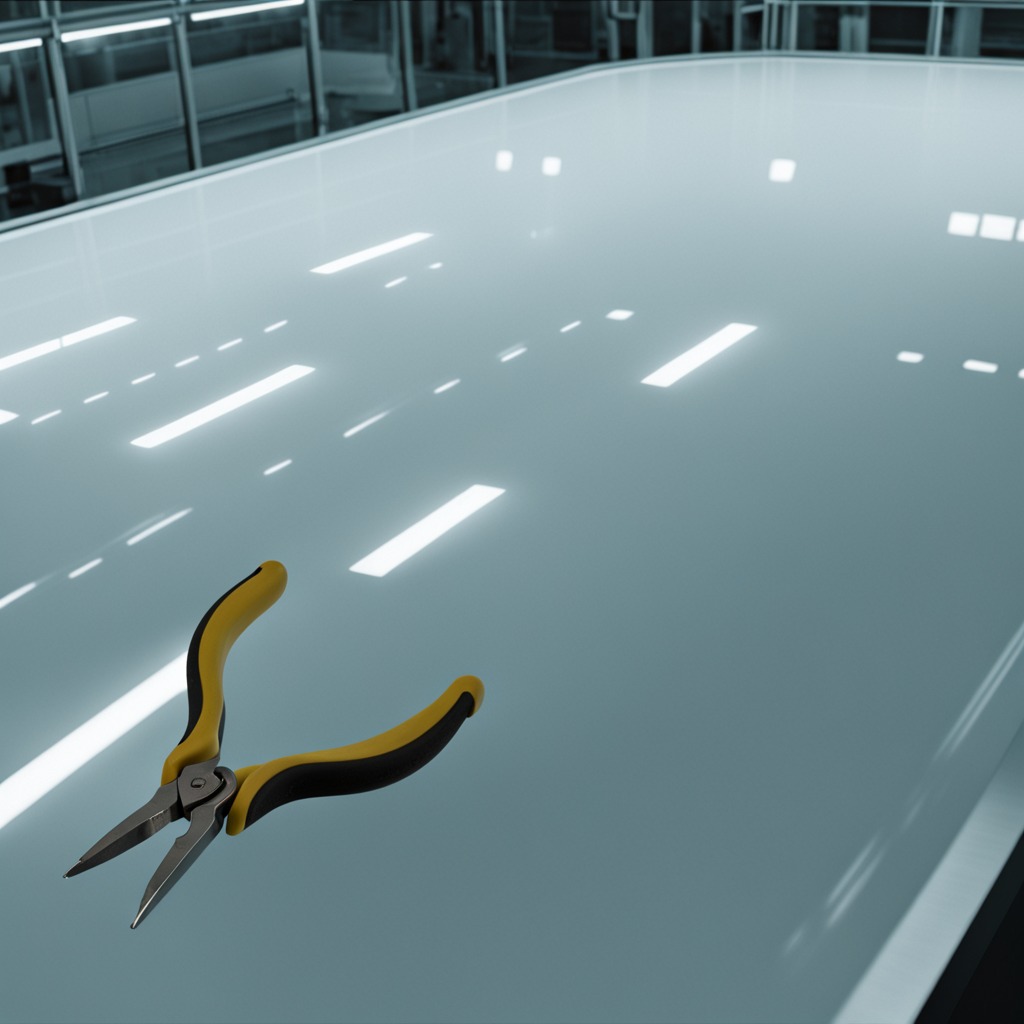
A plier is lying on the table in the ship maintenance bay.